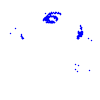
Particle: kaon